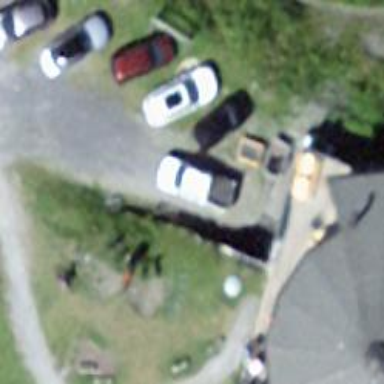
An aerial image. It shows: Charging station.